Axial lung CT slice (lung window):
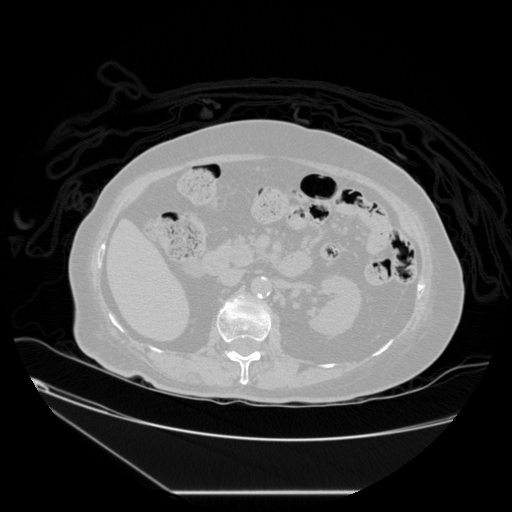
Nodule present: no